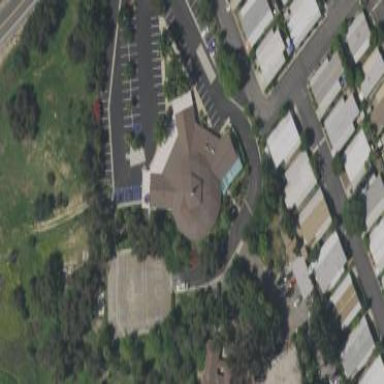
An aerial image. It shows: Building that serves as place of worship.